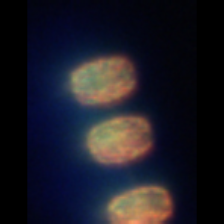
Taxon: Thalassiosira
Group: Diatoms